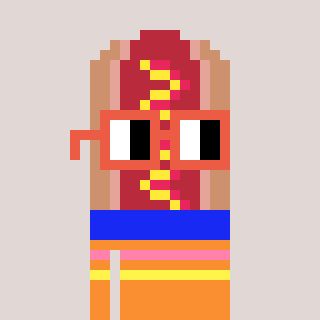
a pixel art character with square orange glasses, a hotdog-shaped head and a orange-colored body on a warm background